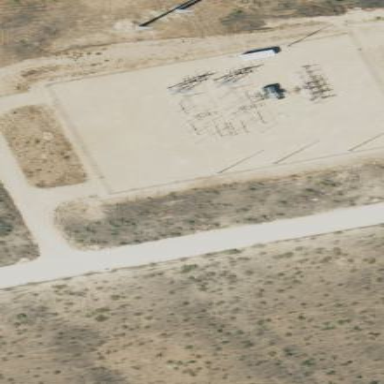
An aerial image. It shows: Distribution substation surrounded by fence.